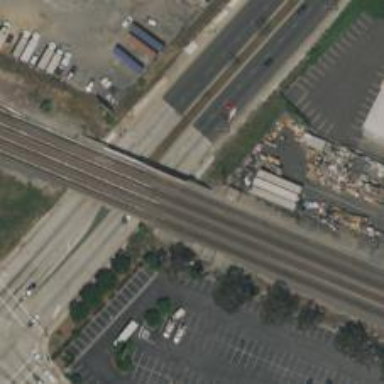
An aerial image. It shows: Railway bridge over siding.